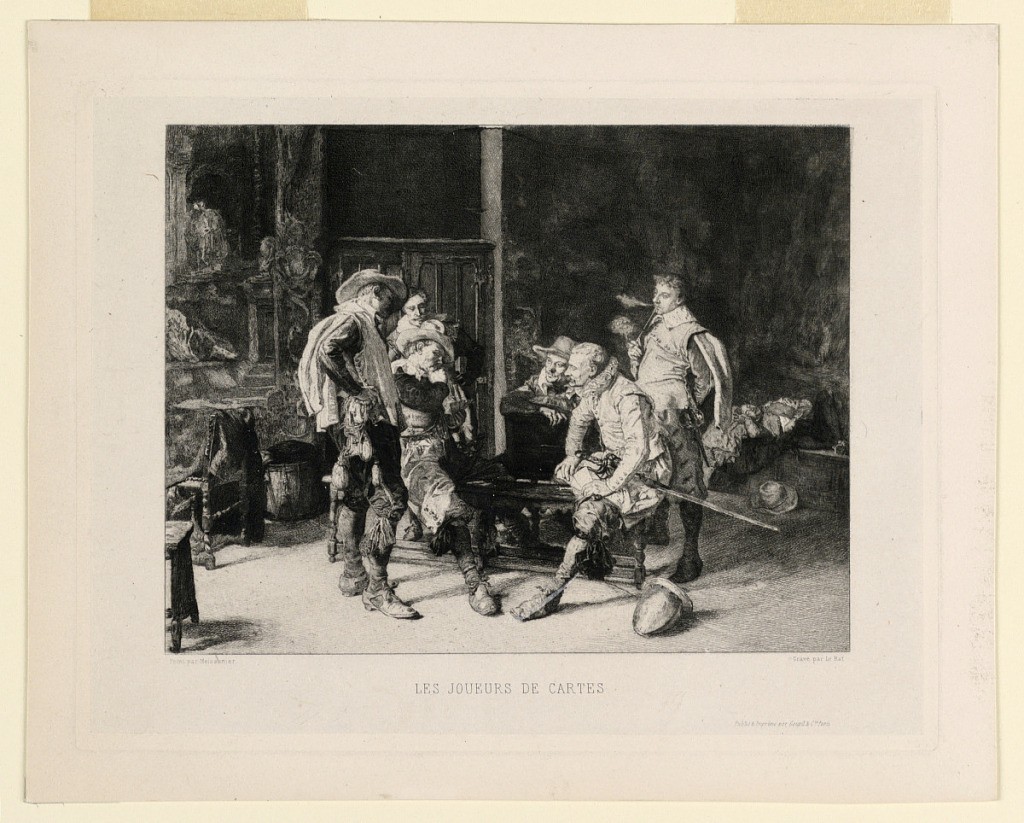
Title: Les Joueurs de Cartes
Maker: Paul-Edme Lerat, French, 1849 - 1892
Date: ca. 1880
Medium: Engraving on paper
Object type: Print
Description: Two figures center, sitting astride a bench and playing cards; four others look on. In the back, right, a man asleep on a bench against the wall. Below, the title, artists' names and publisher's name and location.